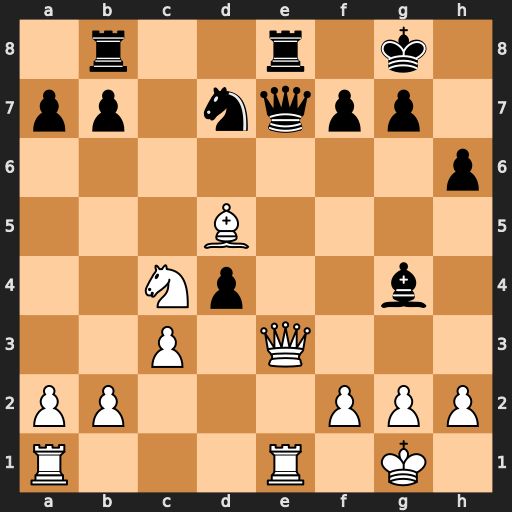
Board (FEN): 1r2r1k1/pp1nqpp1/7p/3B4/2Np2b1/2P1Q3/PP3PPP/R3R1K1
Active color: w
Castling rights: -
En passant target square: -
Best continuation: Qxe7 Rxe7 Rxe7